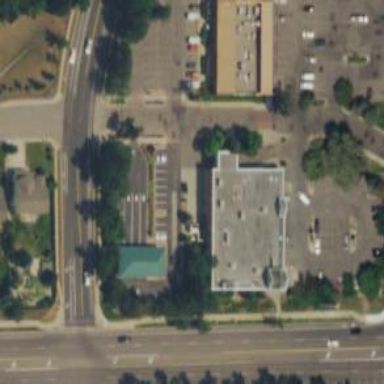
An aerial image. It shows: Pharmacy providing healthcare services.